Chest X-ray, PA view. Patient: 31 years old, sex M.
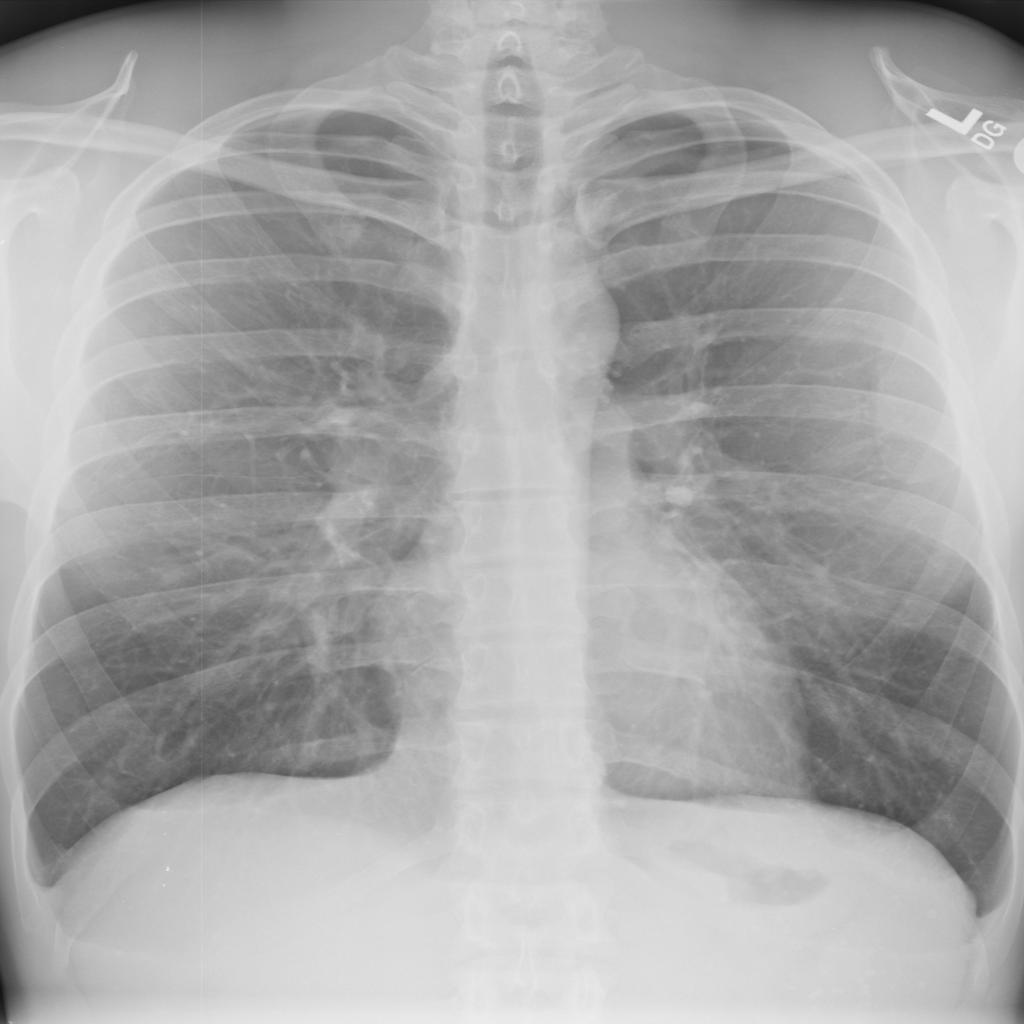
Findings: No Finding